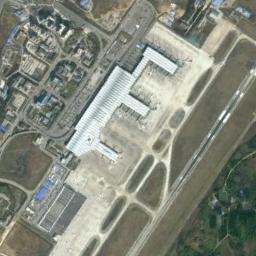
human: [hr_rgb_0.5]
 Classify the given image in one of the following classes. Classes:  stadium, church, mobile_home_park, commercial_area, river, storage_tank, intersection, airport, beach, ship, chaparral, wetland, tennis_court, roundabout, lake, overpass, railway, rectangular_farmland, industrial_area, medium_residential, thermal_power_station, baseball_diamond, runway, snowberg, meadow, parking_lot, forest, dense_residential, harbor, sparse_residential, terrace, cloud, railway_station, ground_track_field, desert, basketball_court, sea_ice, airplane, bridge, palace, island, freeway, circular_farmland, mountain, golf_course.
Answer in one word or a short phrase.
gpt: airport